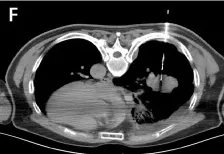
CT-guided percutaneous lung biopsy.
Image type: radiology (ct)